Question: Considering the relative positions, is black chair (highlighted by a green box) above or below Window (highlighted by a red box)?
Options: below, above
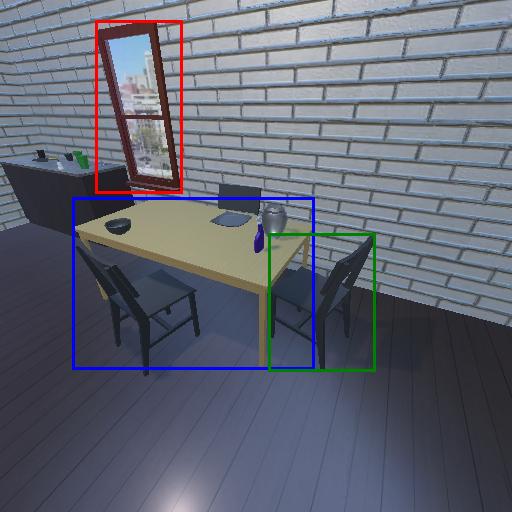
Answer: below